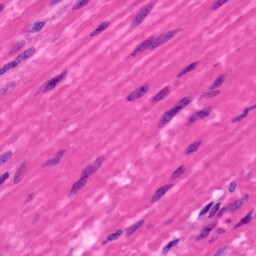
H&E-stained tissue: Pancreatic